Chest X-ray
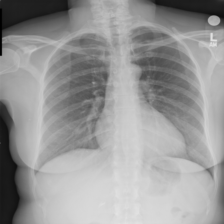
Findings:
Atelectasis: negative
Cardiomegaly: positive
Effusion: negative
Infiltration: negative
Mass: negative
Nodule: negative
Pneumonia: positive
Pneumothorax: negative
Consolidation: negative
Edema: negative
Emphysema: negative
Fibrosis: negative
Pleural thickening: negative
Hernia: negative